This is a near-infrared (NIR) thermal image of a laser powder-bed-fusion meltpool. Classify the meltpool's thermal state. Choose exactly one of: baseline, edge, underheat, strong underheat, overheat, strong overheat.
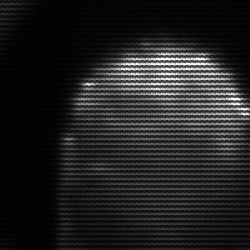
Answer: edge